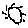
Label: sun